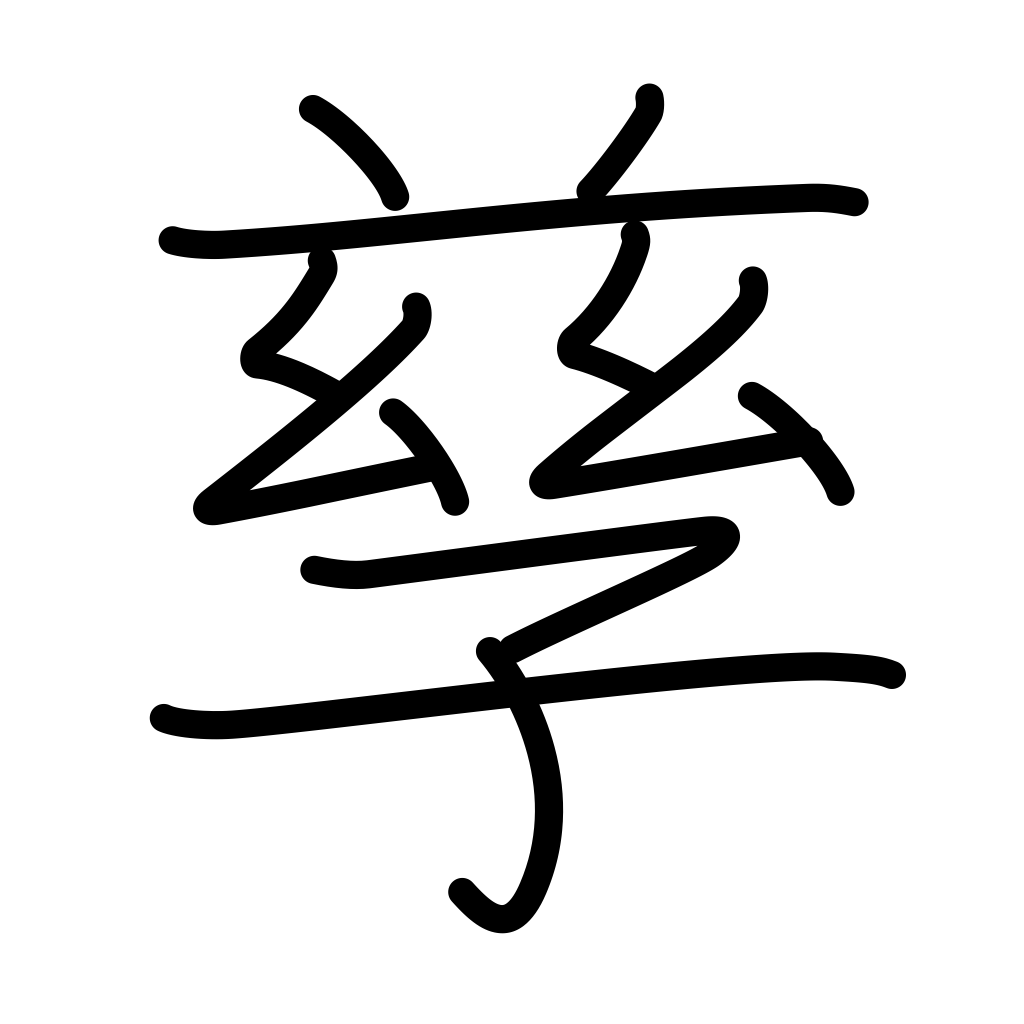
Meaning: increase, bear children